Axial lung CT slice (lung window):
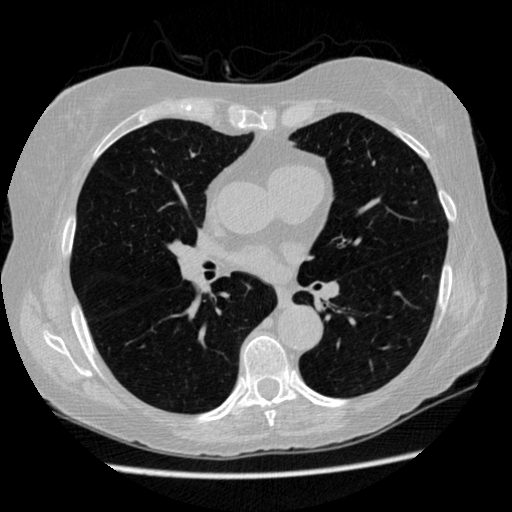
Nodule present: no